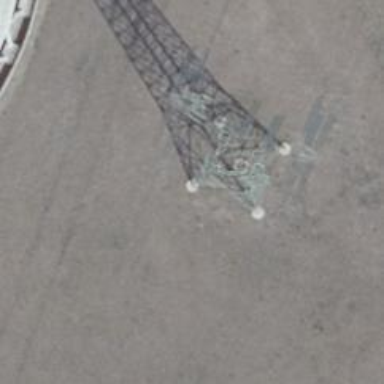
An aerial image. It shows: Lattice structure tower used for power distribution.